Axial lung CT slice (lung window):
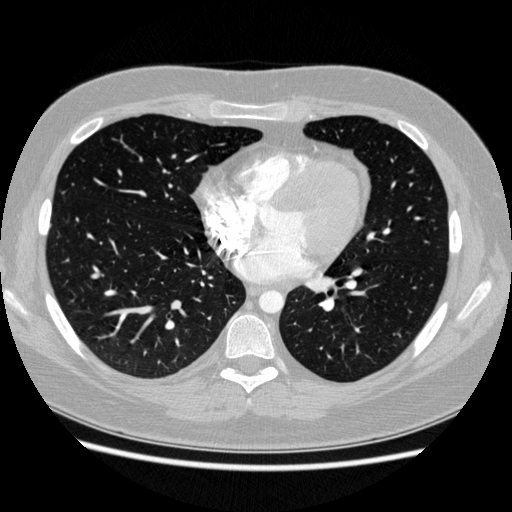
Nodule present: no